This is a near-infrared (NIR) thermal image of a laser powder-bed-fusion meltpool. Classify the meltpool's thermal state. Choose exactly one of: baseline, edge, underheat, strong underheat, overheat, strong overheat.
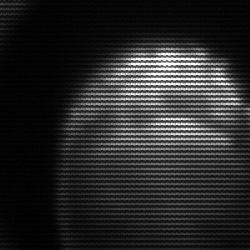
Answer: edge